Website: home-depot
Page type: stored-credit-cards
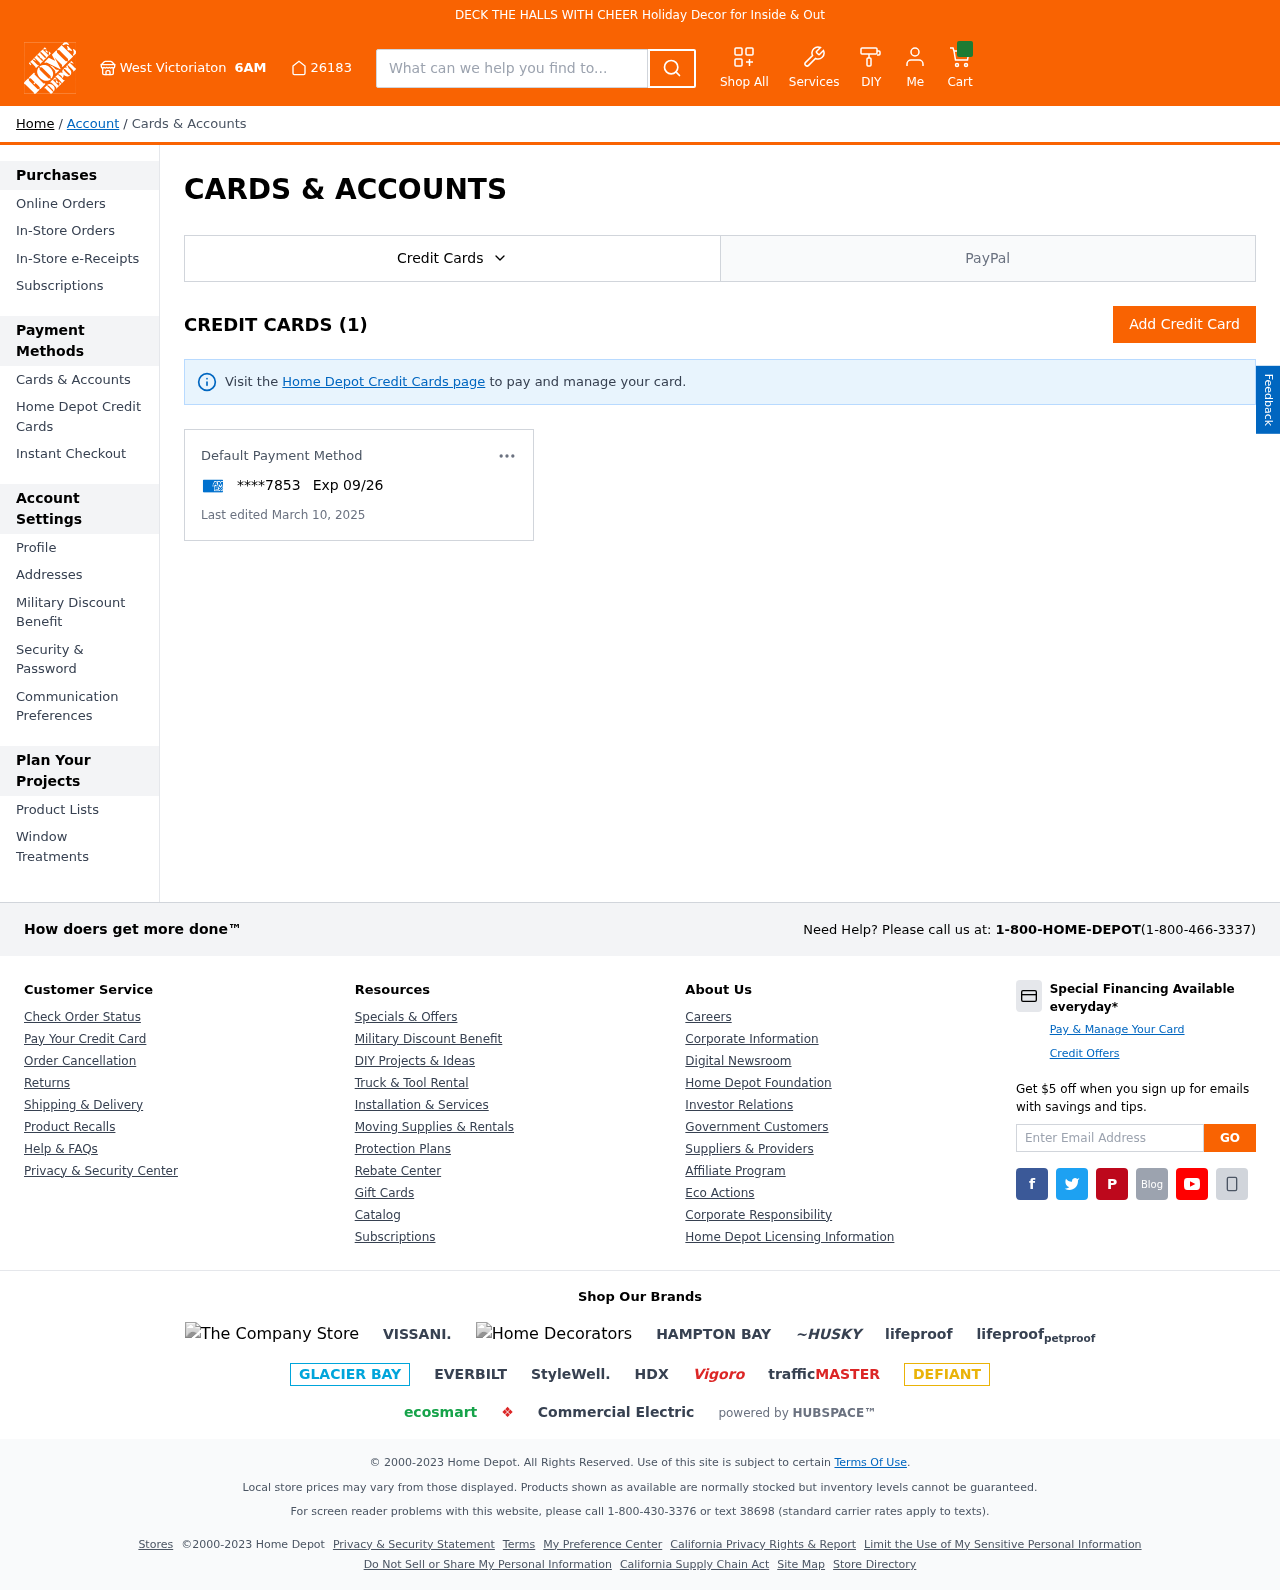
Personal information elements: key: PII_CARD_EXPIRY
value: Exp 09/26
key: PII_CARD_LAST4
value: ****7853
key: PII_CITY
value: West Victoriaton
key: PII_POSTCODE
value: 26183
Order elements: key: ORDER_DATE
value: March 10, 2025
Search elements: key: HEADER_SEARCH
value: What can we help you find to...